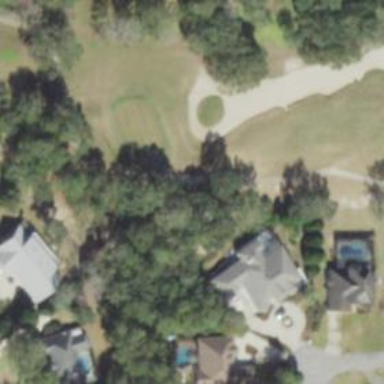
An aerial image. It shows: Path for golf carts.